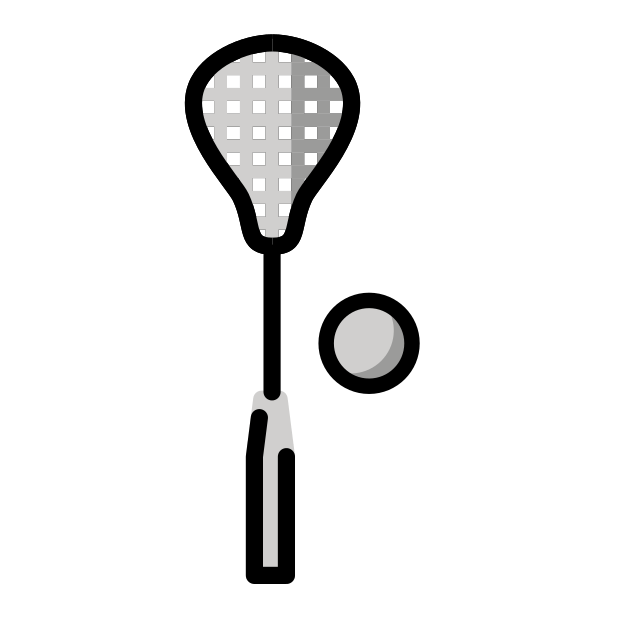
lacrosse